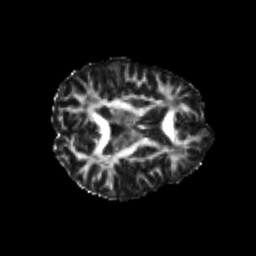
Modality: FA
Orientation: axial
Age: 23
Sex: female
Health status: healthy
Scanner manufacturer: philips
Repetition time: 7.391 s
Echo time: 0.08599 s